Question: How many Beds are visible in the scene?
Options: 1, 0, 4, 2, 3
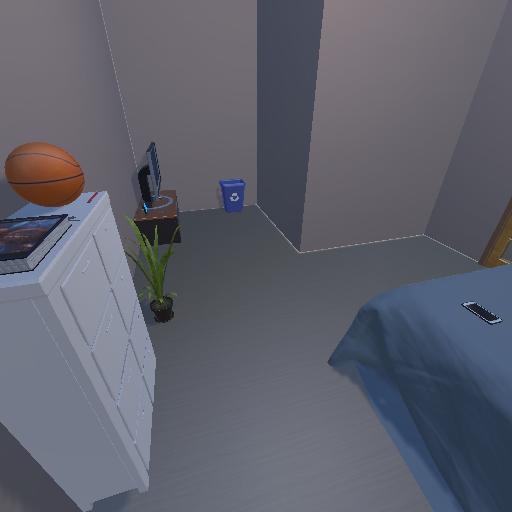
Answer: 1